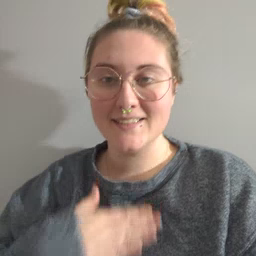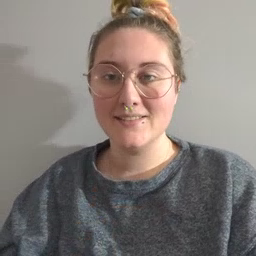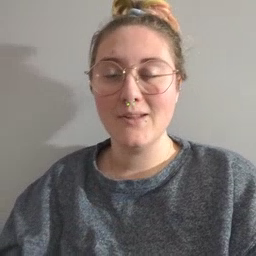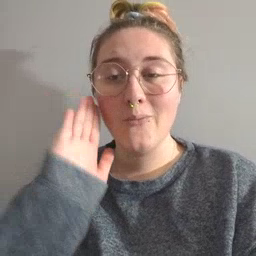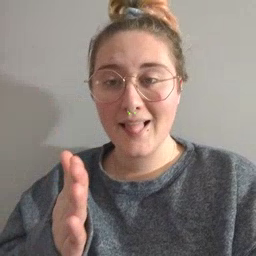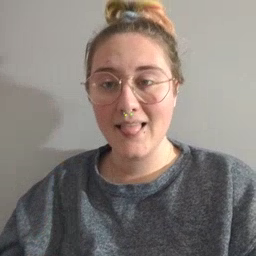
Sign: will